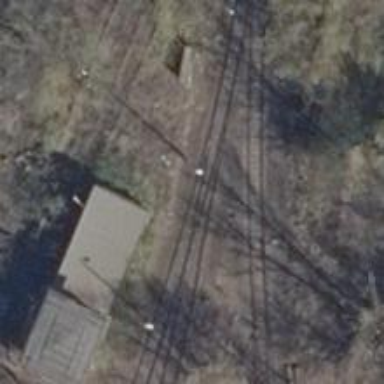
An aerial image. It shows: Railway switch.